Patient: sex M, age 60
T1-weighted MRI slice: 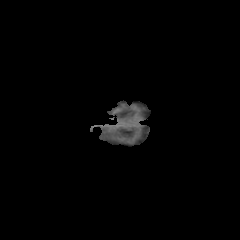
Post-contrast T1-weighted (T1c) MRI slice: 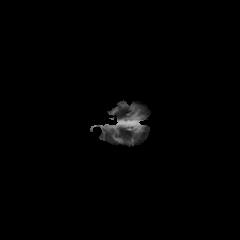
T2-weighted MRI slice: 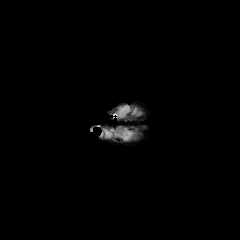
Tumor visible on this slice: no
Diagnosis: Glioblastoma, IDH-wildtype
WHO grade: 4